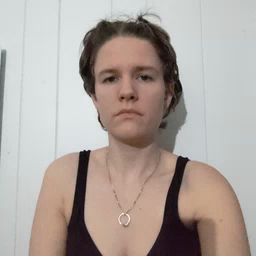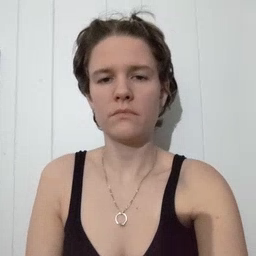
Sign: backyard